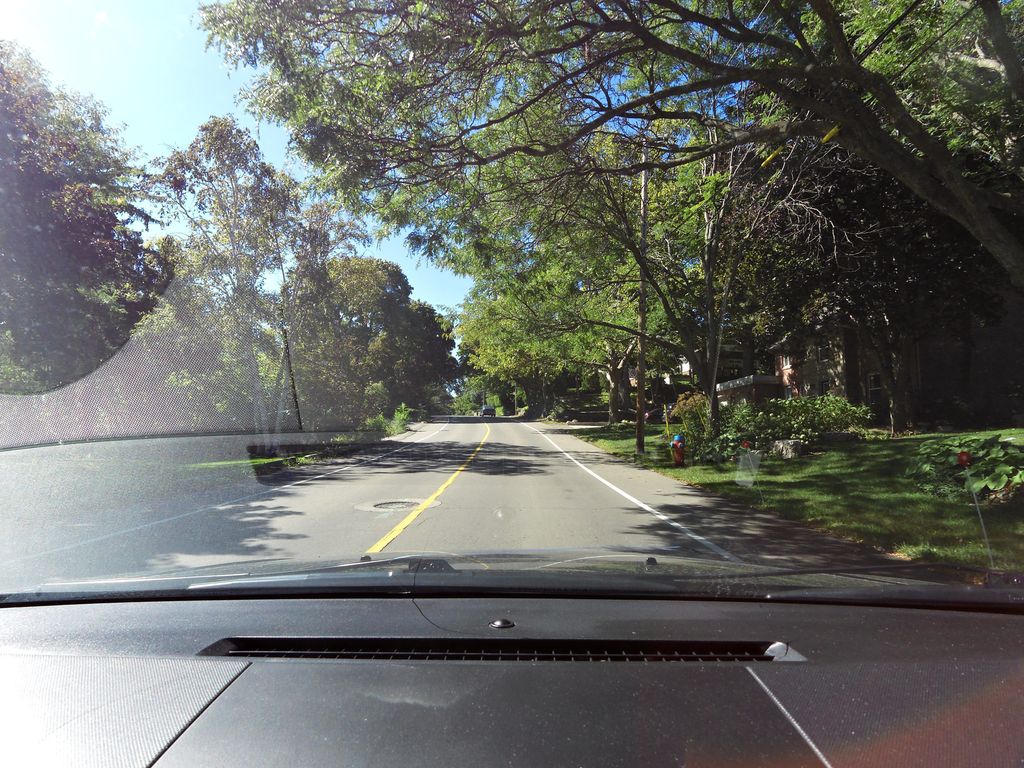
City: hamilton